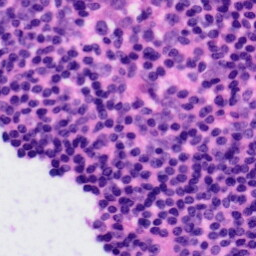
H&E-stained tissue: Tonsil